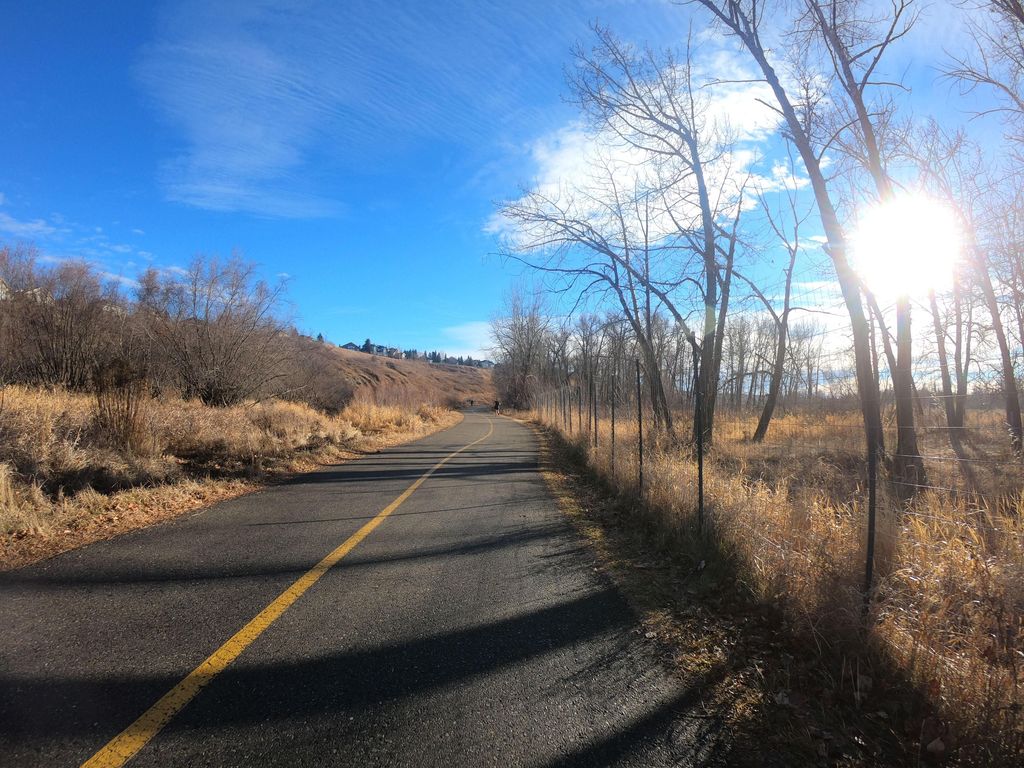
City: calgary